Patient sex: M
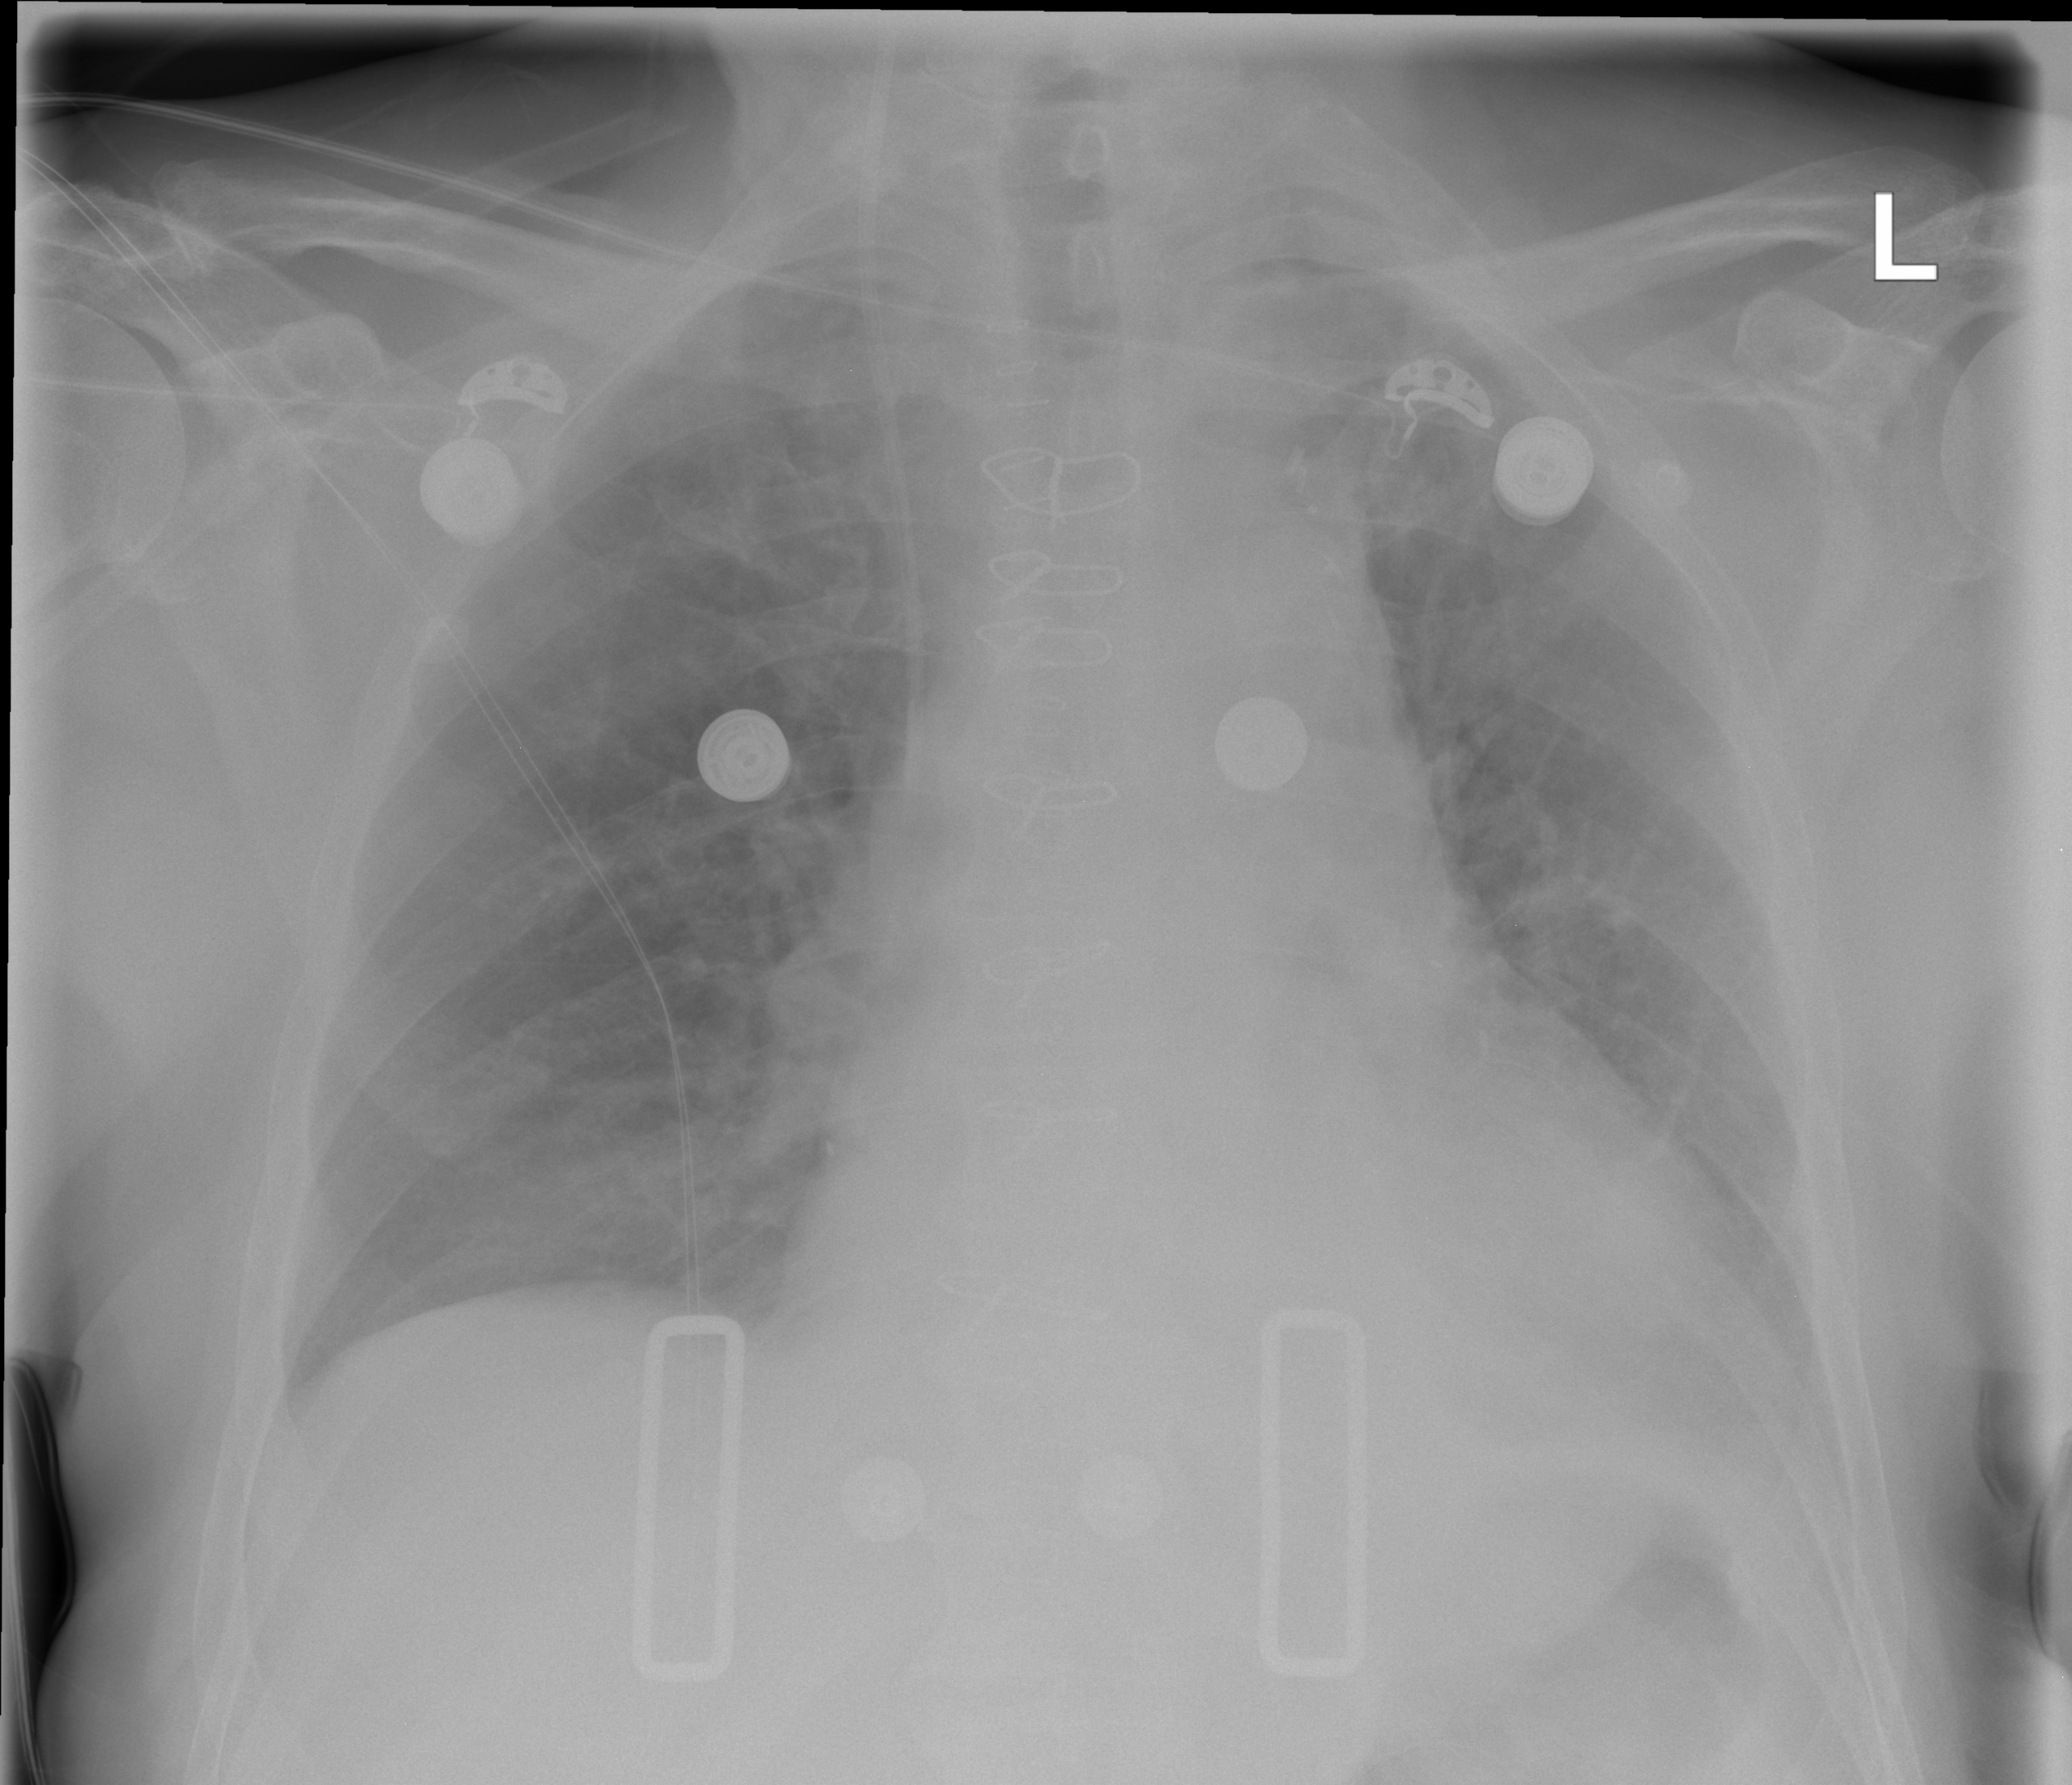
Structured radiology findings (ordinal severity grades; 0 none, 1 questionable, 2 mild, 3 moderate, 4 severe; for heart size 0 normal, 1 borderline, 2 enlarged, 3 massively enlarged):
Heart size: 2
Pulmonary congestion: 2
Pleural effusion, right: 0
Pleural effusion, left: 2
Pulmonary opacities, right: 0
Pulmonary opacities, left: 0
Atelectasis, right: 0
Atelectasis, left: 0